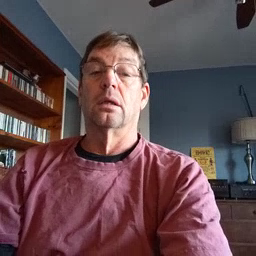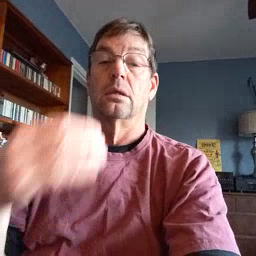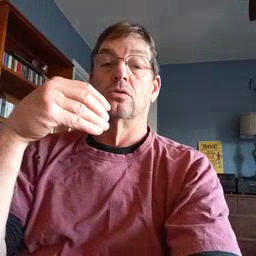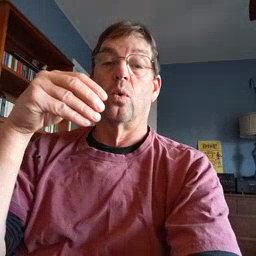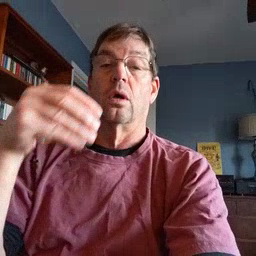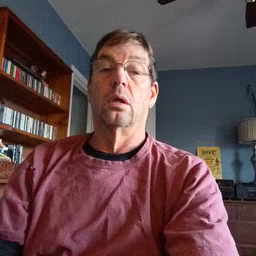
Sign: store